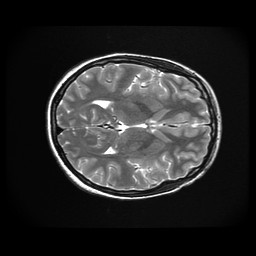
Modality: T2w
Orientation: axial
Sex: female
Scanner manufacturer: ge
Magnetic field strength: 3 T
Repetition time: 5 s
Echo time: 0.1015 s